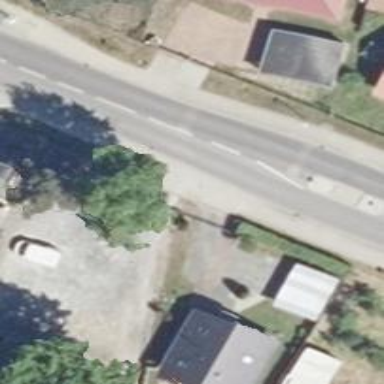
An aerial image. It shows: Sidewalk along the footway.